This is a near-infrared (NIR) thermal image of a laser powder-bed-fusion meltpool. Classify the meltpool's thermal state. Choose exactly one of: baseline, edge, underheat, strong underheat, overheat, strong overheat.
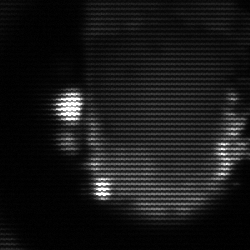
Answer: baseline